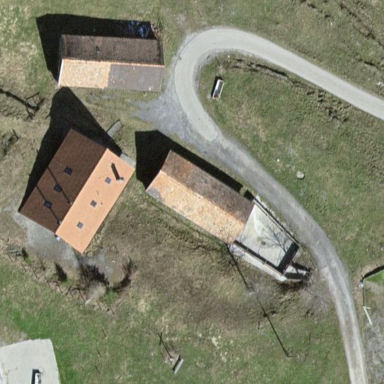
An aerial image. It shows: Stable building.